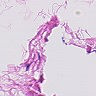
Metastatic tissue present: no